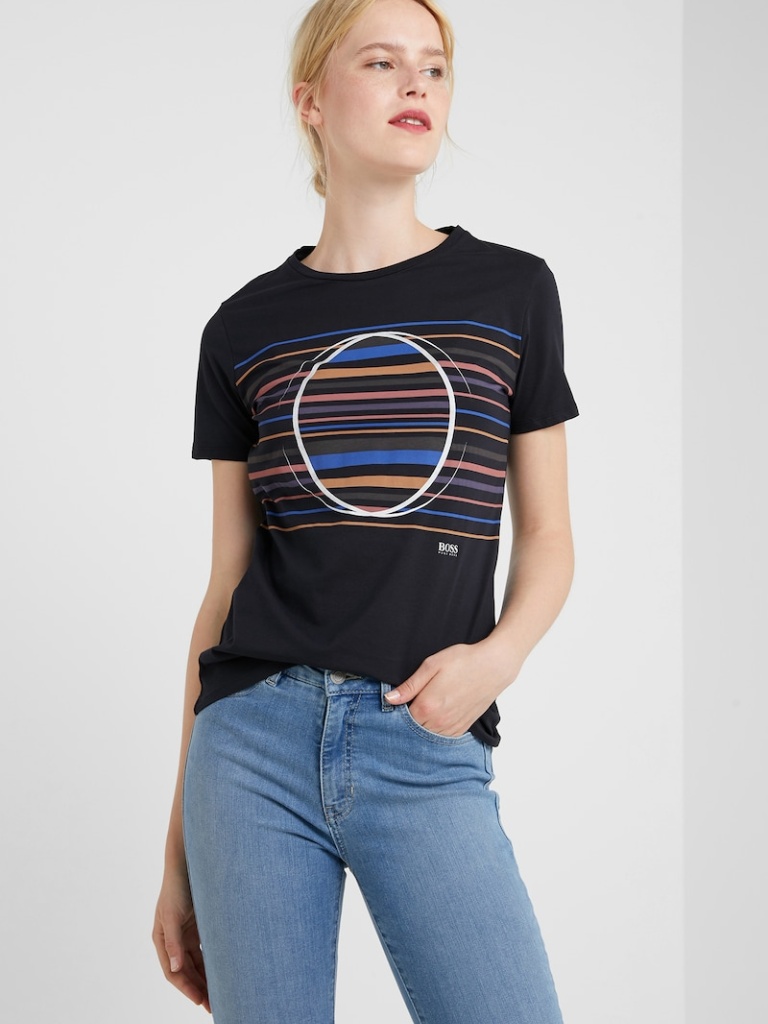
cotton relaxed short sleeve hip length Untucked crew t-shirt